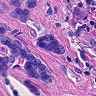
Metastatic tissue present: yes